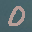
Label: 0